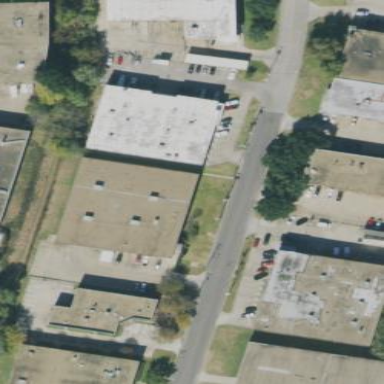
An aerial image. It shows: Warehouse building.